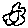
Label: flower